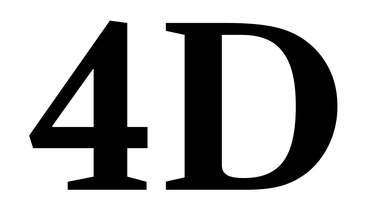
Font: LibreCaslonText_Bold